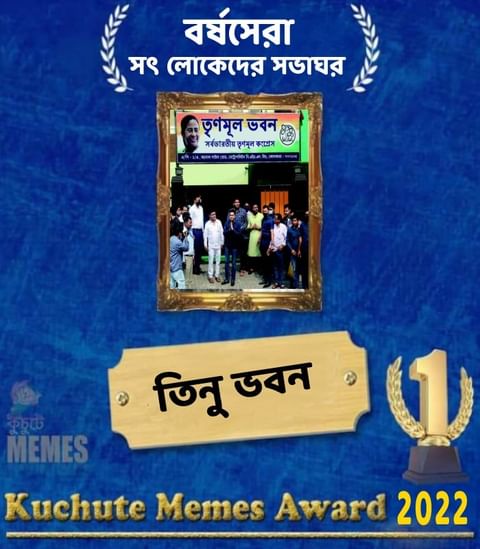
Text: বর্ষসেরা সৎ লোকেদের সভাঘর তৃণমূল ভবন তিনু ভবন
Label: Hate
Hate category: Political
Targeted group: Organization